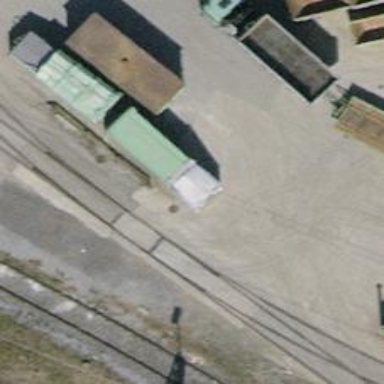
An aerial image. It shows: Railway switch.